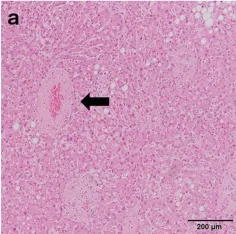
Histological features of the ectopic liver lobe. Central vein walls (arrows) are thickened by fibrosis. HE stain.
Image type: pathology (h&e)